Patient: sex M, age 26
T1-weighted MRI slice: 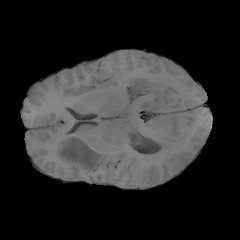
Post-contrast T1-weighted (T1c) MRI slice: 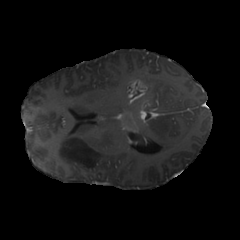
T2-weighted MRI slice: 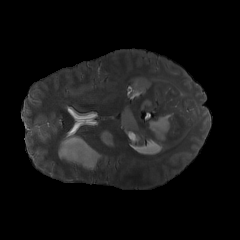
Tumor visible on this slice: yes
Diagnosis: Astrocytoma, IDH-mutant
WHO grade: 4